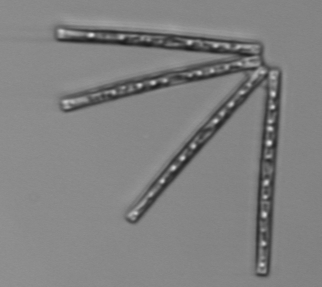
Label: Thalassionema